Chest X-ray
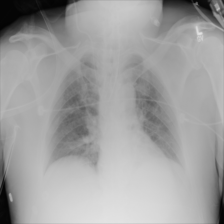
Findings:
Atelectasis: positive
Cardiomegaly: negative
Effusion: negative
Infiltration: negative
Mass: negative
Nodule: negative
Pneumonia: negative
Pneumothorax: negative
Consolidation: negative
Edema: negative
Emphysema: negative
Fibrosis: negative
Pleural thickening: negative
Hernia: negative